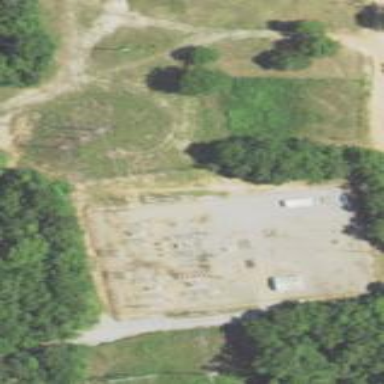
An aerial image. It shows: There is fence around switching substation.